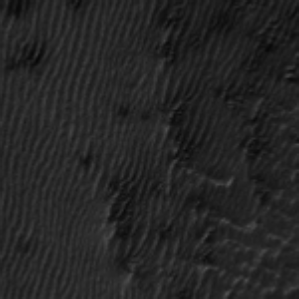
Label: frost